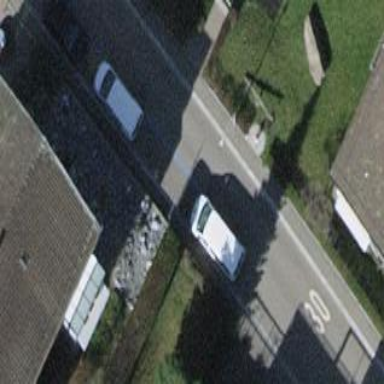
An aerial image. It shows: Parking lane area.